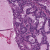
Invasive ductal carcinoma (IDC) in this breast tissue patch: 0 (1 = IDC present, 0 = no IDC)